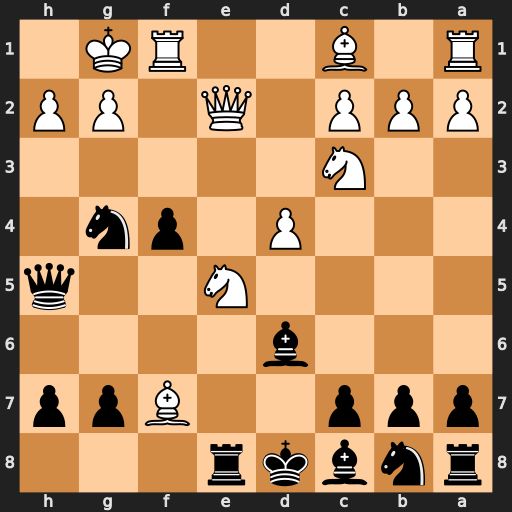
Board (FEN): rnbkr3/ppp2Bpp/3b4/4N2q/3P1pn1/2N5/PPP1Q1PP/R1B2RK1
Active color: b
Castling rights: -
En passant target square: -
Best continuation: Qxh2#